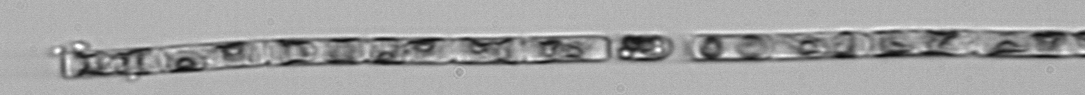
Label: Guinardia_delicatula_TAG_internal_parasite